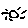
Label: sun